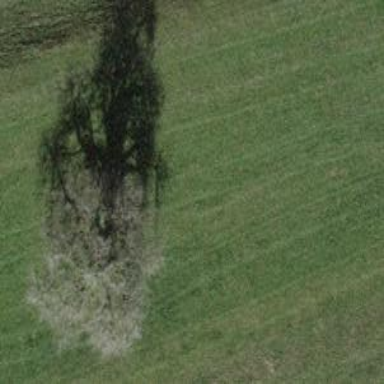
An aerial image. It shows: Single tag "natural: tree."